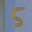
Label: 5